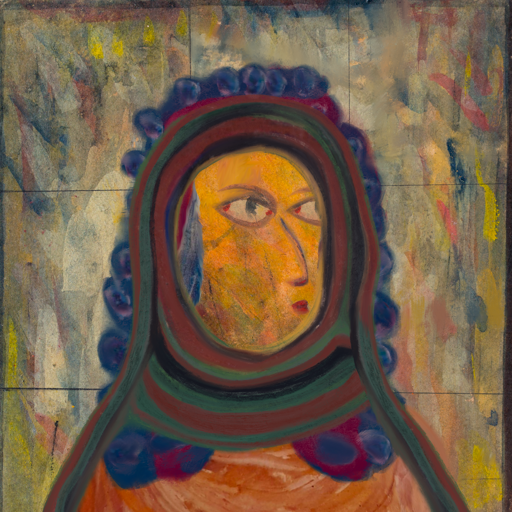
Background: GypsyMother, Head And Neck Side: Gypsy_Mother, Face Side: GypsyMother, Bust: Pious_Lady, Hair Side: Hill_Girl, Head Accessory: After_Raid_Scarf, Second Necklace: Blank, Necklace: Blank, Baby: Blank